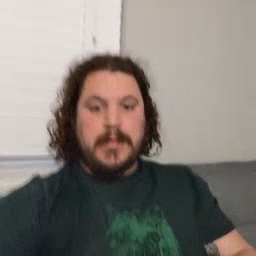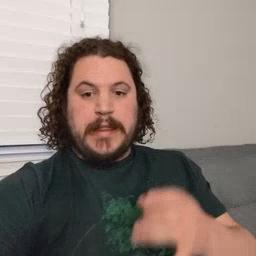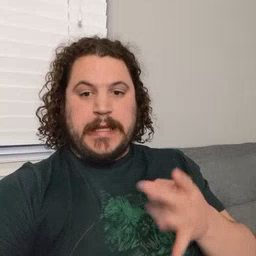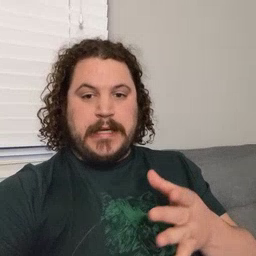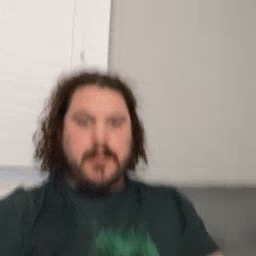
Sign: hate